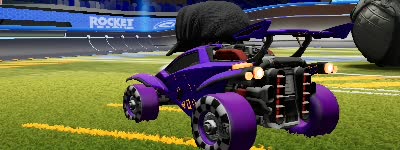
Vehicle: octane